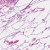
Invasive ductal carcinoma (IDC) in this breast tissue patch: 0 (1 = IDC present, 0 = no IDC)